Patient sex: F
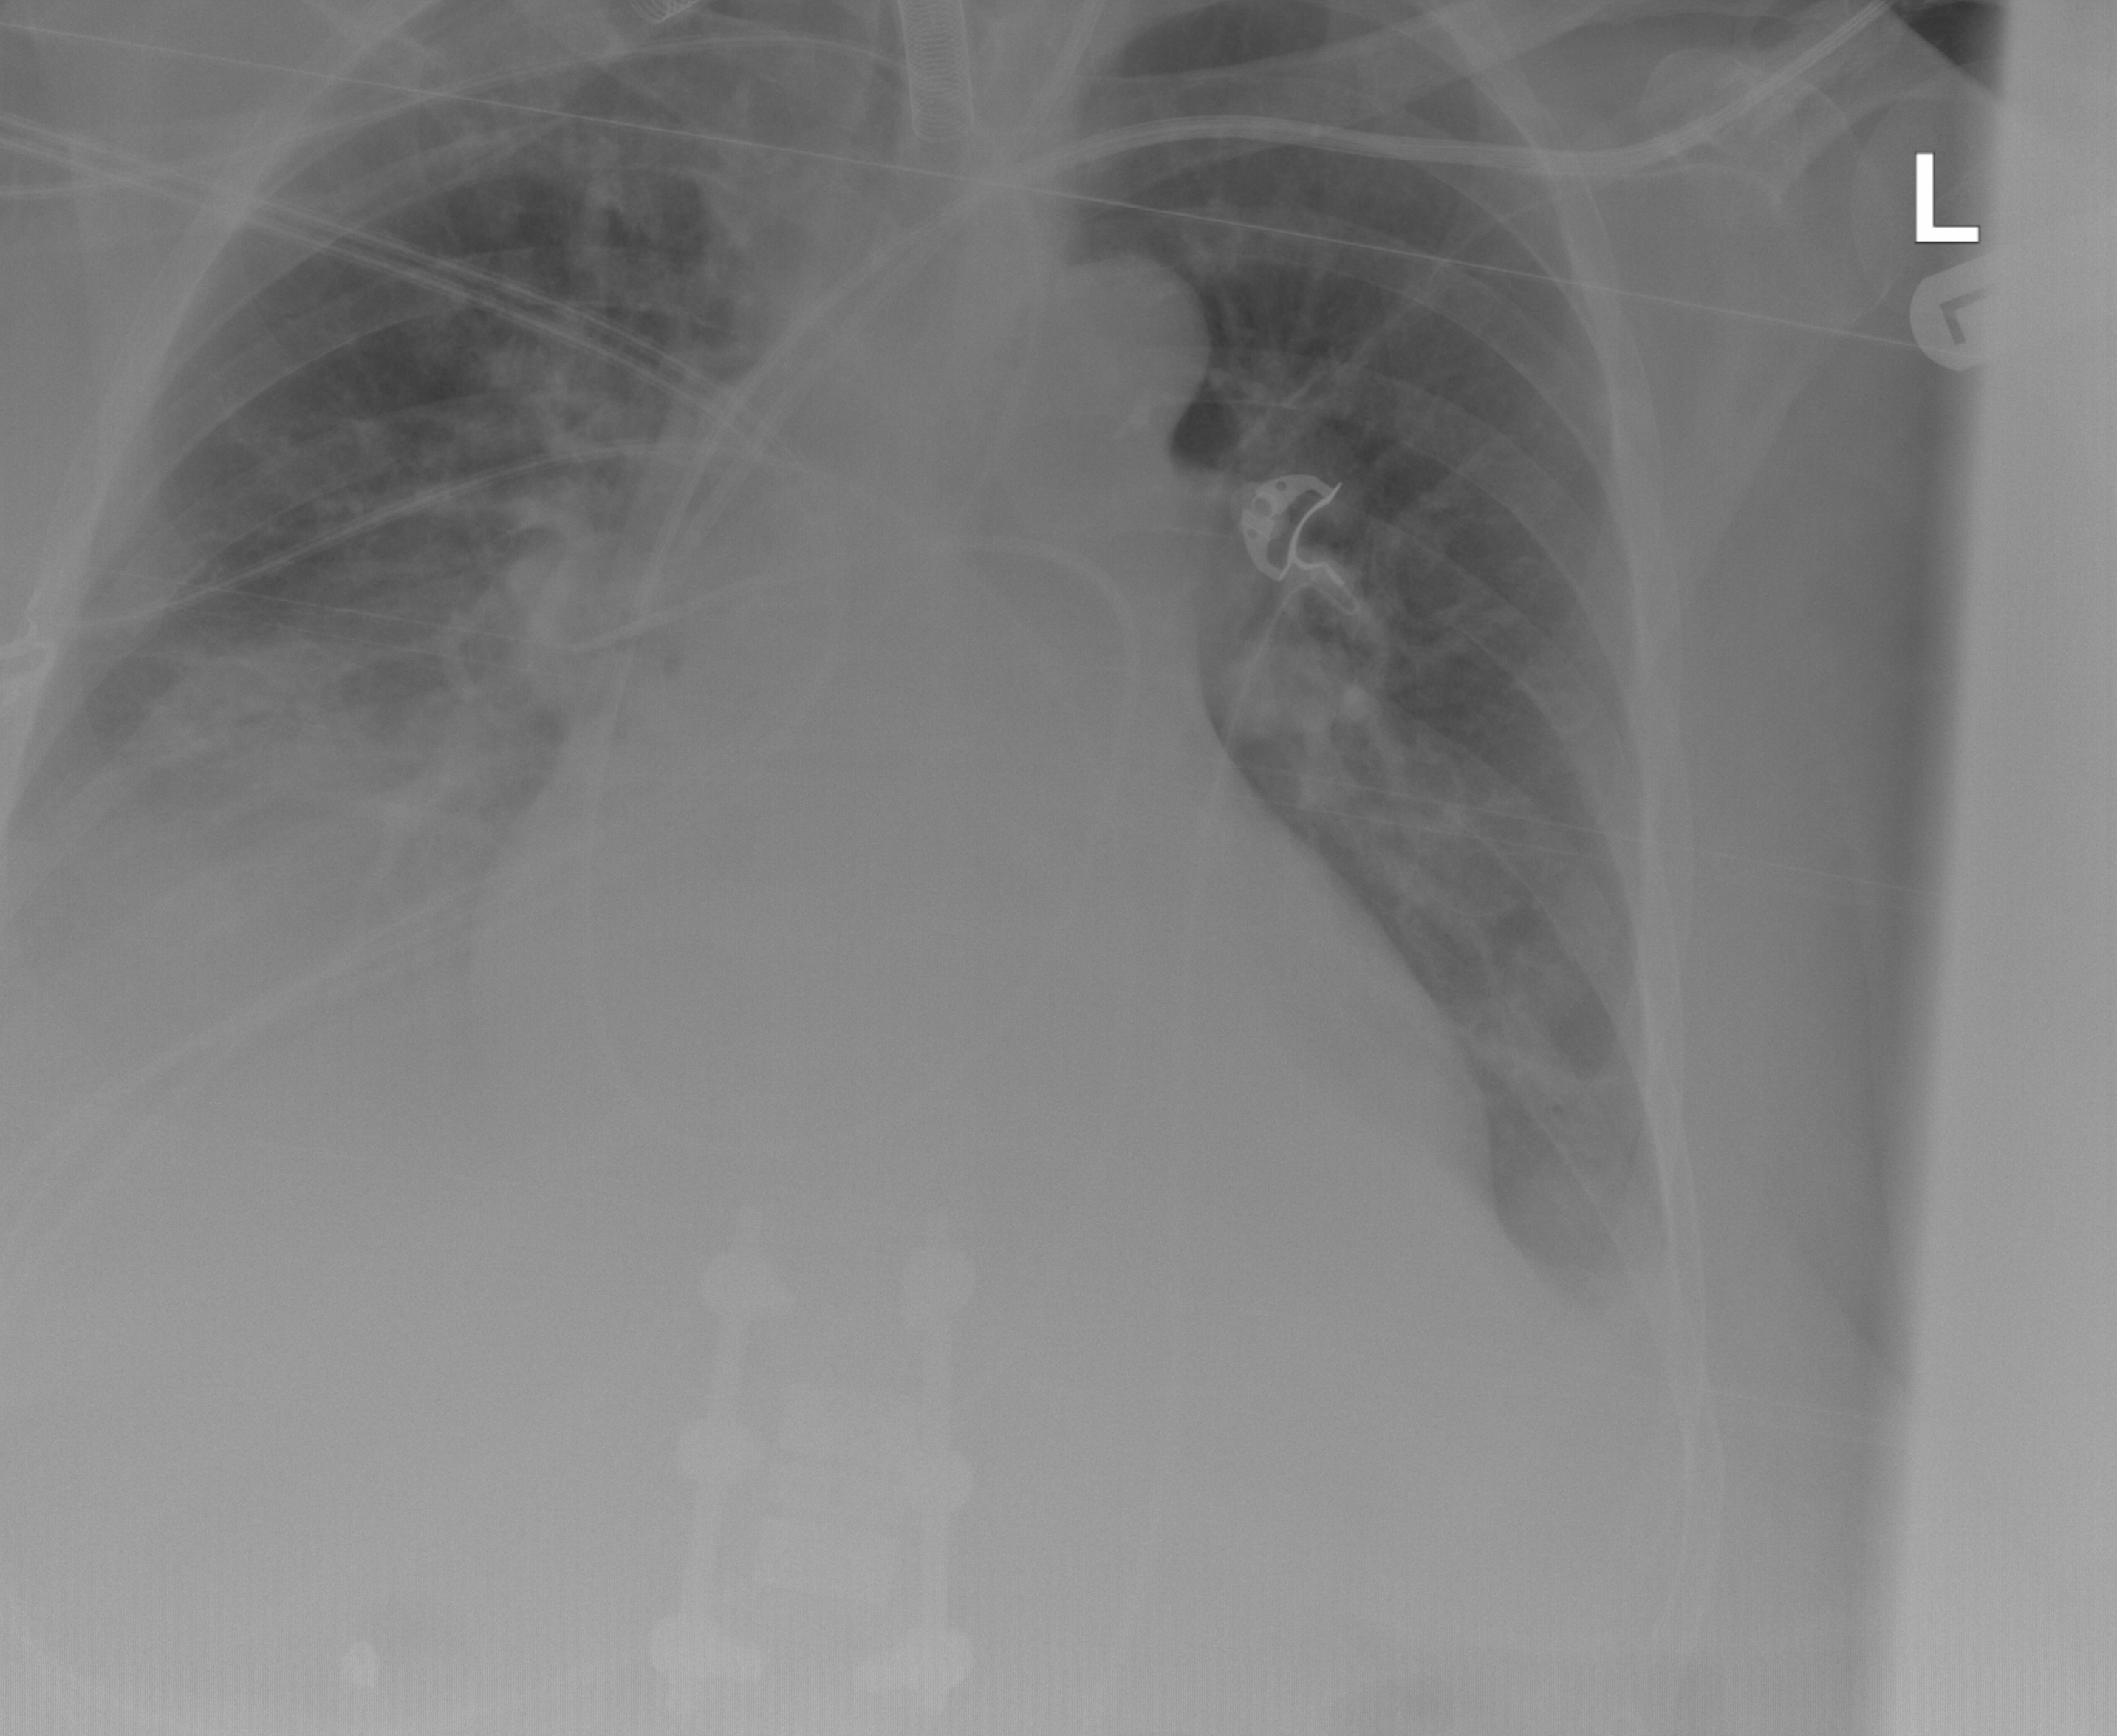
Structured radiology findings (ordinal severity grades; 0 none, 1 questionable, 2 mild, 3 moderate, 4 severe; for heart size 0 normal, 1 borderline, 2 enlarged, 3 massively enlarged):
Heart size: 0
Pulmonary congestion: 2
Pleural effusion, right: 2
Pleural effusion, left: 2
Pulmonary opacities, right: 2
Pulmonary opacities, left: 2
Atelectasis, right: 3
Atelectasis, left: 2